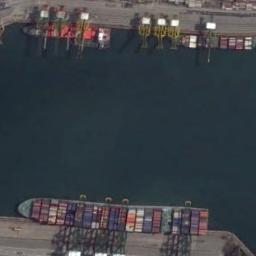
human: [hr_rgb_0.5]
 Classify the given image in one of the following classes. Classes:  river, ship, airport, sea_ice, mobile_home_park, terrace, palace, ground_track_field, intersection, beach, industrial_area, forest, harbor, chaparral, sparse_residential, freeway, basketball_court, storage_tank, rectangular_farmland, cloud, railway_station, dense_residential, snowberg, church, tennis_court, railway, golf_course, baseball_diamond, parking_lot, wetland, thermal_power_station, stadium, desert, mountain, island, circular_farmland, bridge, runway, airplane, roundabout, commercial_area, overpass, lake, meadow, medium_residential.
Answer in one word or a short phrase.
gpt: ship